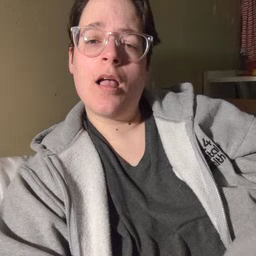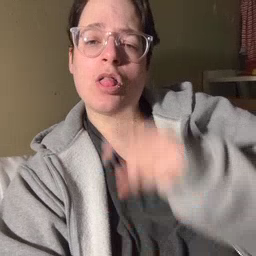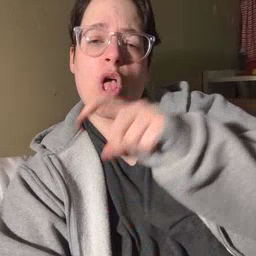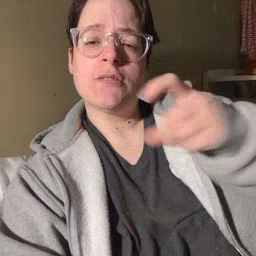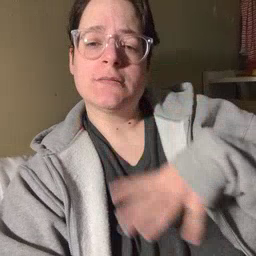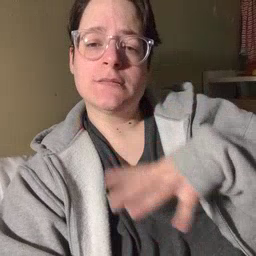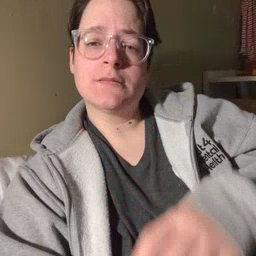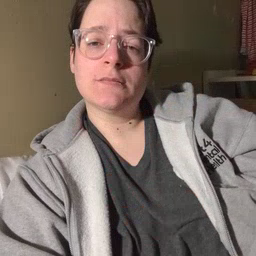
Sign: closet